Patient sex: M
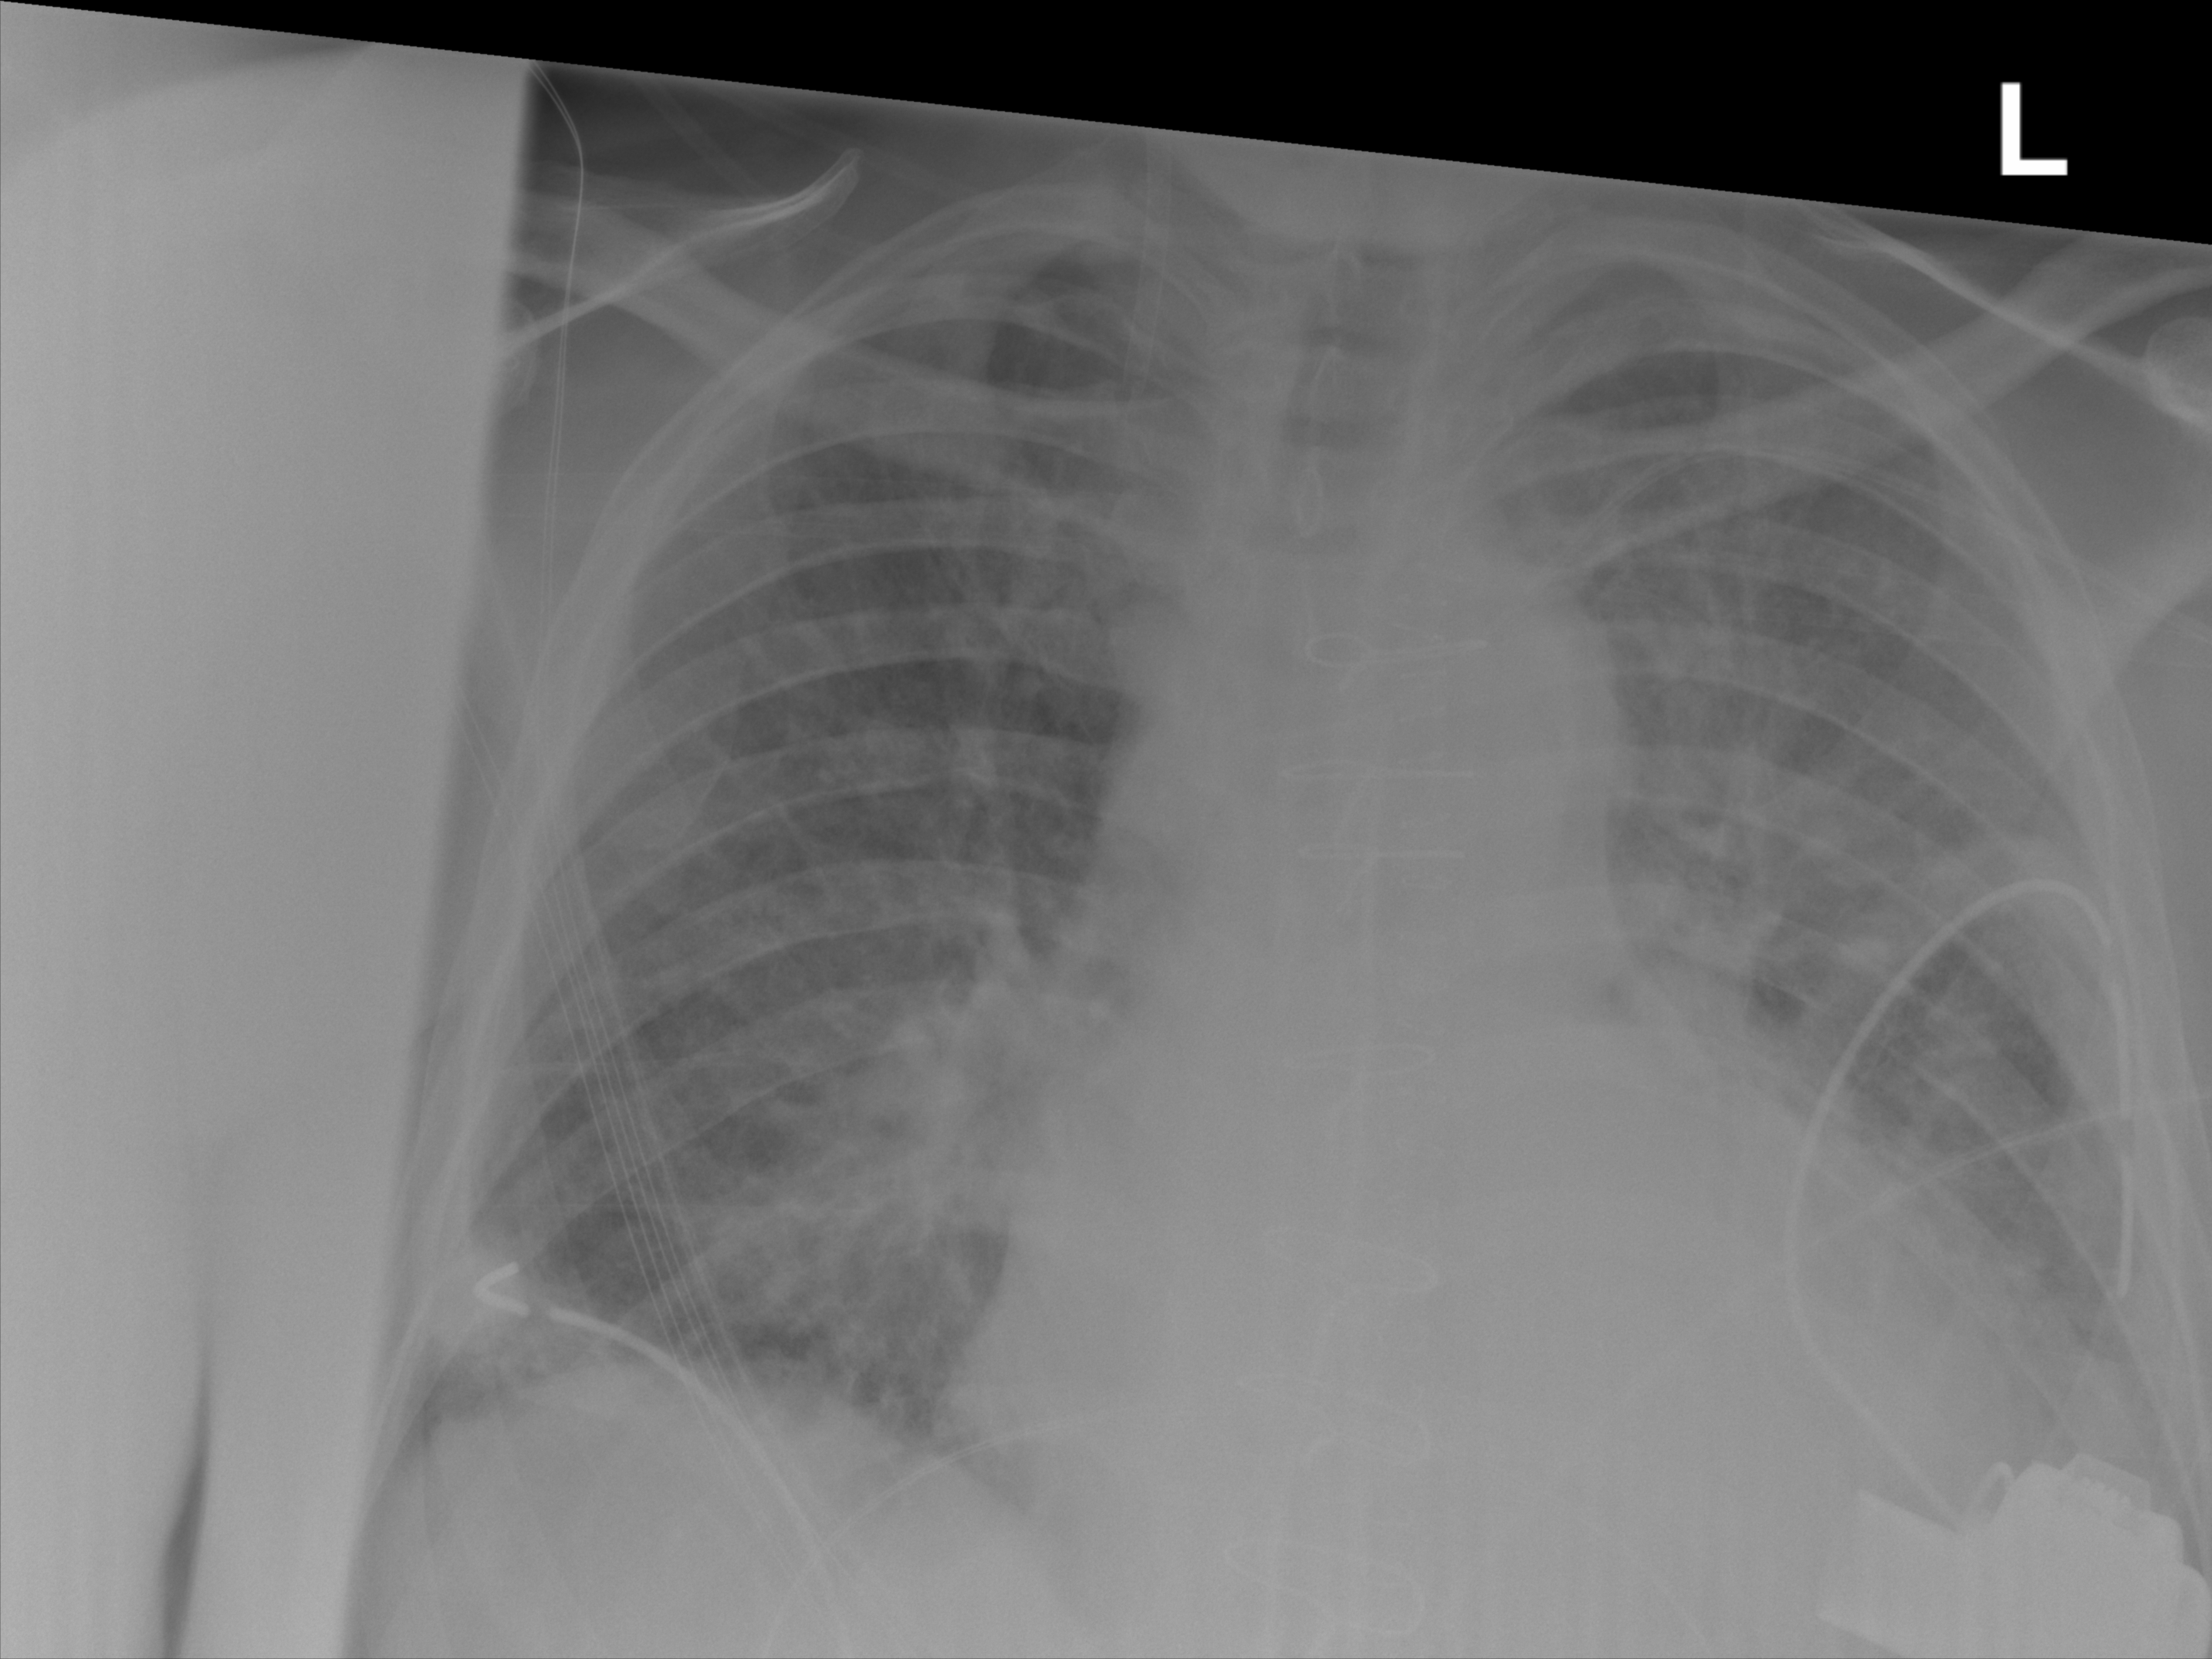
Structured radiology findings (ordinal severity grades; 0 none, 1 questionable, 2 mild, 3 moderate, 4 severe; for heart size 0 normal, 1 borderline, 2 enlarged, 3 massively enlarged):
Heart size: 1
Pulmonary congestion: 2
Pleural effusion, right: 0
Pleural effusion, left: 2
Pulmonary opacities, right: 0
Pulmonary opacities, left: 0
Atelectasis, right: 2
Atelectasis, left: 2